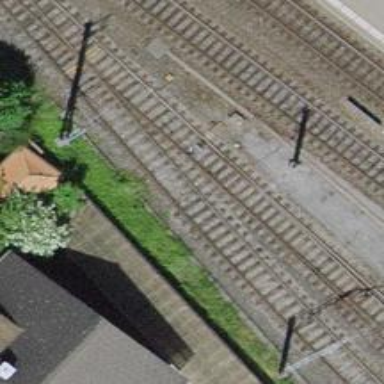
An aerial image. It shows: Single-track electrified railway yard with contact line electrification.